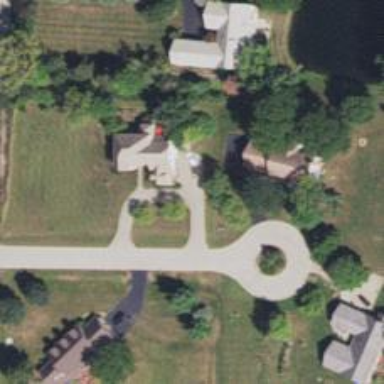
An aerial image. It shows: Driveway leading to service road.